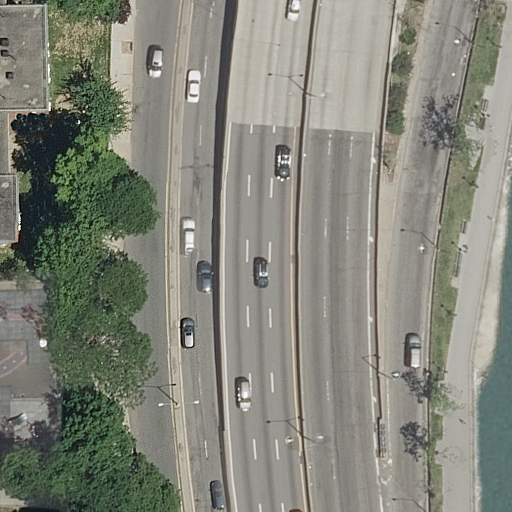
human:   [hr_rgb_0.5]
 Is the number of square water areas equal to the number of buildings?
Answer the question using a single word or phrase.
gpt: no

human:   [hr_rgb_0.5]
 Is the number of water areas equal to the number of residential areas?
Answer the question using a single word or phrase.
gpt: yes

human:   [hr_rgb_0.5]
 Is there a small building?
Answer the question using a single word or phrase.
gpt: no

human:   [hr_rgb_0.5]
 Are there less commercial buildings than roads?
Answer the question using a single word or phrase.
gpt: yes

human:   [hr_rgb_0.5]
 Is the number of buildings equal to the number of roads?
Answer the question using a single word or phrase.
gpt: no

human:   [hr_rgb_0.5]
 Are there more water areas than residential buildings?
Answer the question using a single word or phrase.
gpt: no

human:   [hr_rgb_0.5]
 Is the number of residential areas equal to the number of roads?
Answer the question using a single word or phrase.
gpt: no

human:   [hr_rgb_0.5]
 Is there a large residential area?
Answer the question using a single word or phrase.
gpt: yes

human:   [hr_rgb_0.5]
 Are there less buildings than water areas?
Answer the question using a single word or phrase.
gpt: no

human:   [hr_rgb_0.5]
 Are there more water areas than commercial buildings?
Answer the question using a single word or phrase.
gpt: yes

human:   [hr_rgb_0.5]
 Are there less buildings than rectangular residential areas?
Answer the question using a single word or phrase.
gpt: no

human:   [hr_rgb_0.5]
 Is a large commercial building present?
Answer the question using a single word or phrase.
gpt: no

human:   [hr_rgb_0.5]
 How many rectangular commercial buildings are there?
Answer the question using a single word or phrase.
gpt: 0

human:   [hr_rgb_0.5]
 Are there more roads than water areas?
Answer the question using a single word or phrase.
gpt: yes

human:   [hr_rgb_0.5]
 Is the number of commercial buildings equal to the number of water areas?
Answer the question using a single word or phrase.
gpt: no

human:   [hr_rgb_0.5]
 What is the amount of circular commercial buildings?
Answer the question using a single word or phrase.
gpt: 0

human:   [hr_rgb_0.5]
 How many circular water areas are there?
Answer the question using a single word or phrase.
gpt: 0

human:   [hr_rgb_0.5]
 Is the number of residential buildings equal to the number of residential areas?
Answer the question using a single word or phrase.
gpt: yes

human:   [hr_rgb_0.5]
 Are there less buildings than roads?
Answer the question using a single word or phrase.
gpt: yes

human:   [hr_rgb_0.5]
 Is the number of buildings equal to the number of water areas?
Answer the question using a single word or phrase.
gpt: yes

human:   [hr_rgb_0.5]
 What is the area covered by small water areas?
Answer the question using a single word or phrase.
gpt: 0m2

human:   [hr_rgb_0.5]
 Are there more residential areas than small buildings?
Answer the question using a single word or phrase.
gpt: yes

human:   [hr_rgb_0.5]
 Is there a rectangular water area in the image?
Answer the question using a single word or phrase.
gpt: yes

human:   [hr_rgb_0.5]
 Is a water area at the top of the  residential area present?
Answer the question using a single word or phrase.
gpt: no

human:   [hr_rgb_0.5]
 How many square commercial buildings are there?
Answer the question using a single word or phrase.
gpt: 0

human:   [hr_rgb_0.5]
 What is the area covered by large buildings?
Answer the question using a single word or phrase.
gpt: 694m2

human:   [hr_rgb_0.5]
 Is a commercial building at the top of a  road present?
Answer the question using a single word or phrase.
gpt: no

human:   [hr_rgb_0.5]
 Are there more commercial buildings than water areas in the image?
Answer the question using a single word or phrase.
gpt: no

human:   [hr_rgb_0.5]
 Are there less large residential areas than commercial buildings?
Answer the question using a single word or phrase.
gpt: no

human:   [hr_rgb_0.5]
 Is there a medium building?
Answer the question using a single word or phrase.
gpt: no

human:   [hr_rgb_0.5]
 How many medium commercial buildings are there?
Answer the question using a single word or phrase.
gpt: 0

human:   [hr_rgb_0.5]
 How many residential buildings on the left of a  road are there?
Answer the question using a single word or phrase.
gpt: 1

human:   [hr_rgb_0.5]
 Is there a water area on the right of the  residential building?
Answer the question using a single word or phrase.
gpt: yes

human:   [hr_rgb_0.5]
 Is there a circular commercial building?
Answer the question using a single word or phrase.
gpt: no

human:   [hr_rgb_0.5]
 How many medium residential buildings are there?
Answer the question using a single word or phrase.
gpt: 0

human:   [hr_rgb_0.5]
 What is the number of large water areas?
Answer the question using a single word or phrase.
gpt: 0